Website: walmart
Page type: gifting
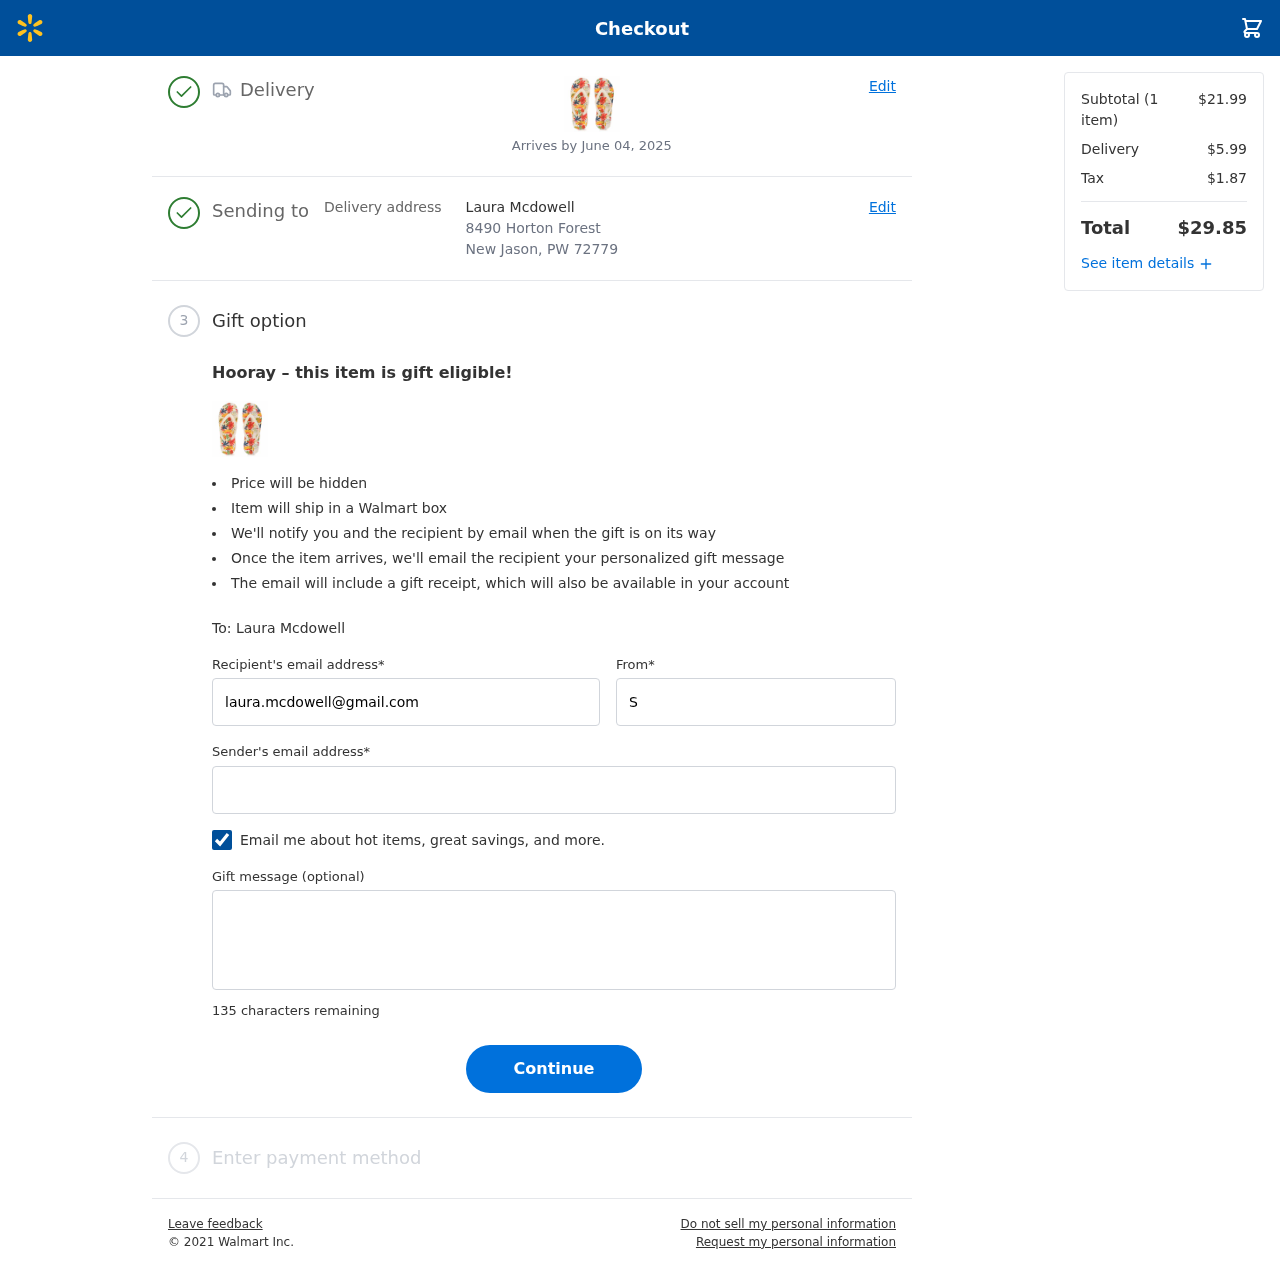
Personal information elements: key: PII_CITY_STATE_ZIP
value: New Jason, PW 72779
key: PII_EMAIL
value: sharon.jackson@hotmail.com
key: PII_FIRSTNAME
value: Sharon
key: PII_GIFT_EMAIL
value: laura.mcdowell@gmail.com
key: PII_GIFT_FULLNAME
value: Laura Mcdowell
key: PII_GIFT_MESSAGE
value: Hey Laura! I saw these stylish flip-flops and immediately thought of our beach days together. I hope they add a little extra sunshine to your summer! Enjoy!
Sharon
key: PII_STREET
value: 8490 Horton Forest
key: PII_GIFT_FIRSTNAME
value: Laura
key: PII_GIFT_LASTNAME
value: Mcdowell
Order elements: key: ORDER_DELIVERY_DATE
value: Arrives by June 04, 2025
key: ORDER_NUM_ITEMS
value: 1
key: ORDER_SUBTOTAL
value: $21.99
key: ORDER_SHIPPING_COST
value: $5.99
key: ORDER_TAX
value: $1.87
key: ORDER_TOTAL
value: $29.85